Interaction volume radius: 5 \u00c5
Interaction volume height: 25 \u00c5
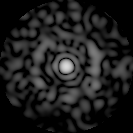
Disorder parameter: 0.813